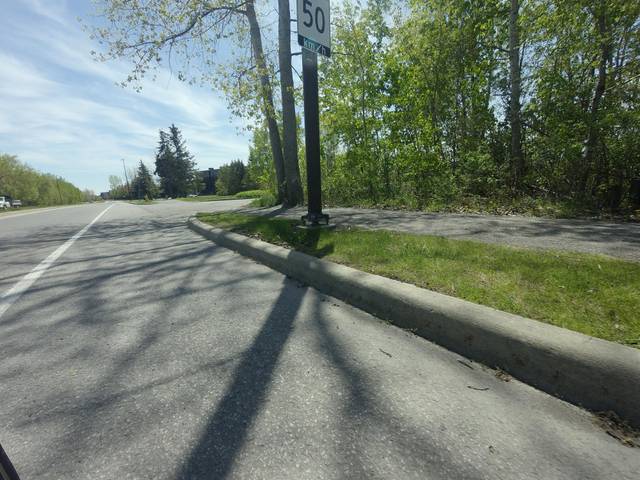
Region: Canada
Coordinates: 45.351, -75.91